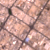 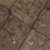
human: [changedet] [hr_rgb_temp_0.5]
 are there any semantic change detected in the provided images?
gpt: No change occurred in the area.